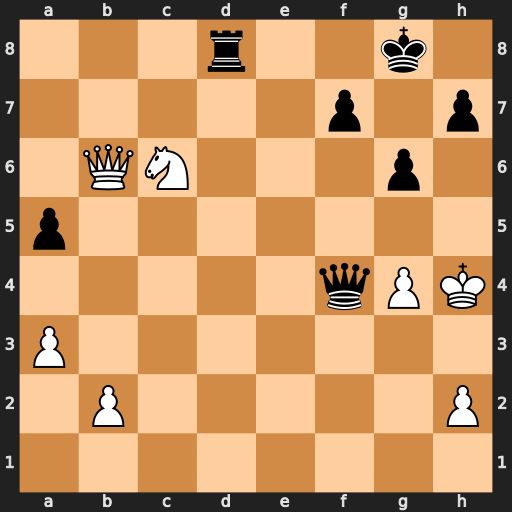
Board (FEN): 3r2k1/5p1p/1QN3p1/p7/5qPK/P7/1P5P/8
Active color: w
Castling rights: -
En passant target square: -
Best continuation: Qxd8+ Kg7 Qd4+ Qxd4 Nxd4